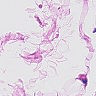
Metastatic tissue present: no